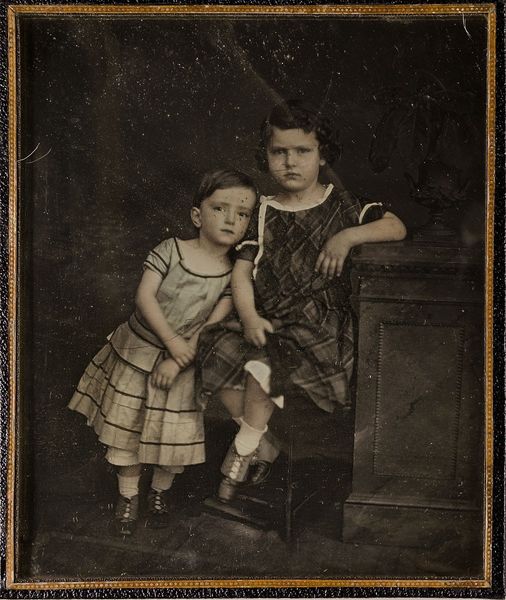
Titel: Alfred (1853-1906) und Bruno Stelzner (1851-1874)
Künstler: Carl Ferdinand Stelzner
Standort: Hamburg
Institution: Museum für Kunst und Gewerbe Hamburg
Schlagwörter: person, junge, foto, fotografie, photographie, doppelbildnis, doppelportrait, photo, bruder, lichtbild, handkoloriert, daguerreotypie, historische, bildwerke, angewandte und bildende kunst, hessische systematik, persönlichkeit, porträtfotografie, porträtphotographie, doppelporträt, handkolorierung, brüder